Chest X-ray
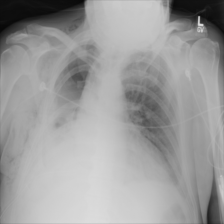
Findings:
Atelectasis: negative
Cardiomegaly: negative
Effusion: negative
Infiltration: negative
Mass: negative
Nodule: negative
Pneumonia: negative
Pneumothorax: negative
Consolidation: negative
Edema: negative
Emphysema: negative
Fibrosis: negative
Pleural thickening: negative
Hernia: negative